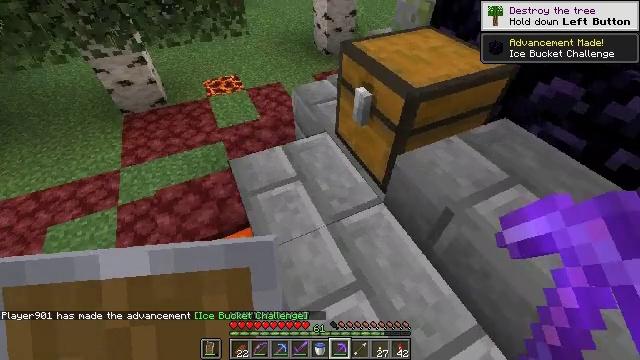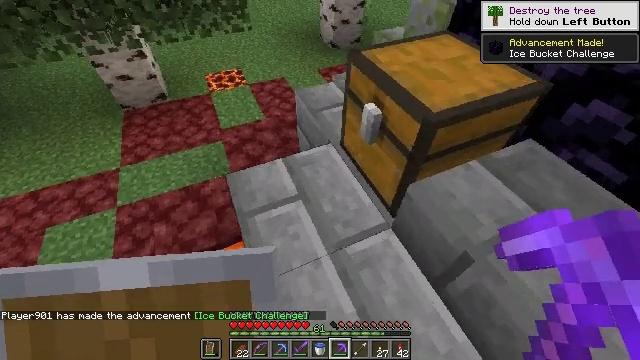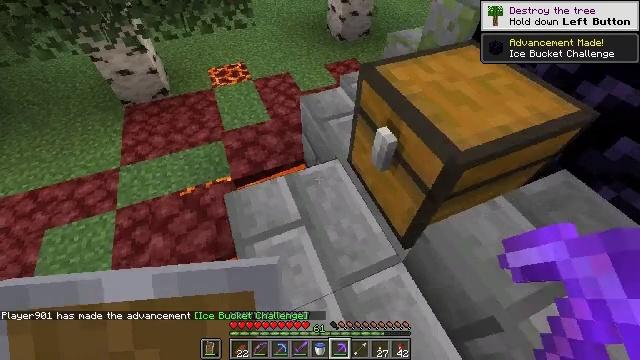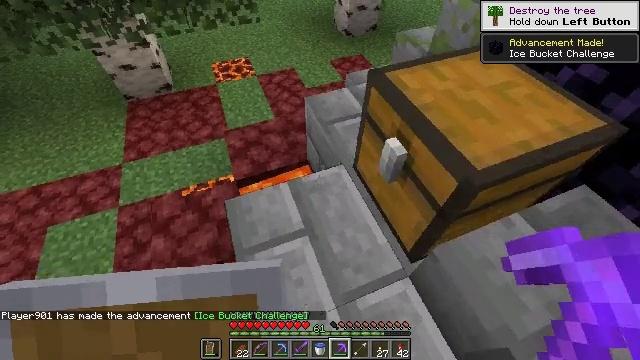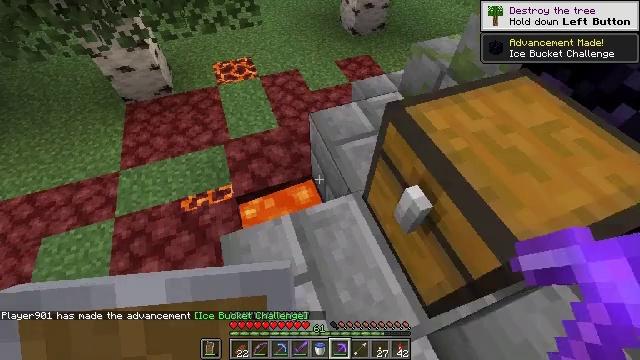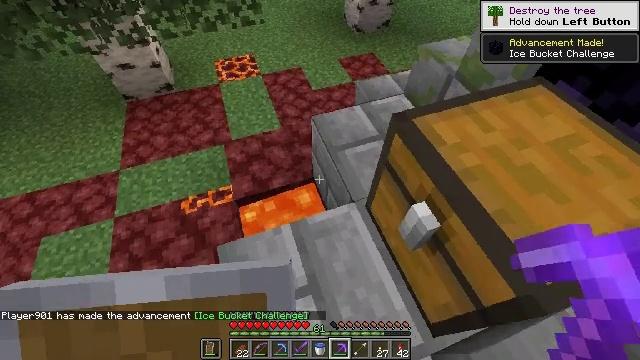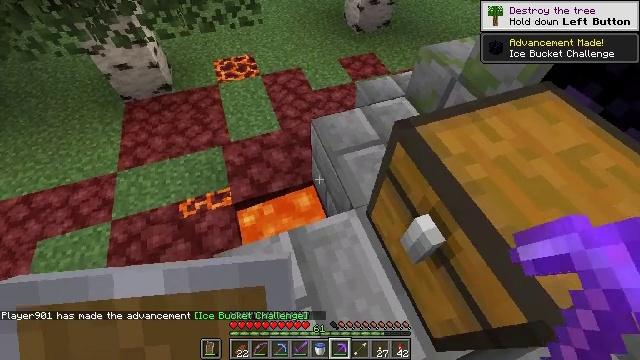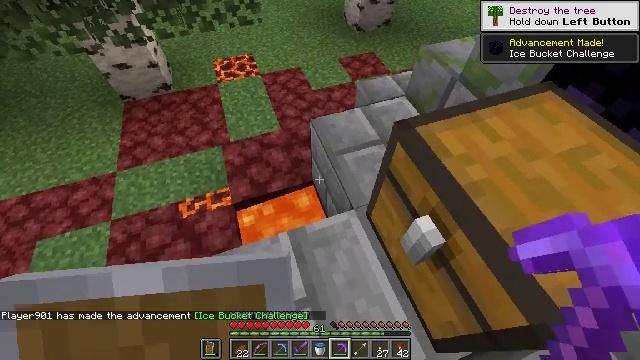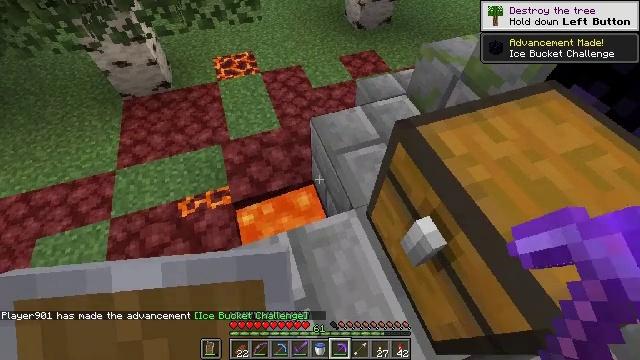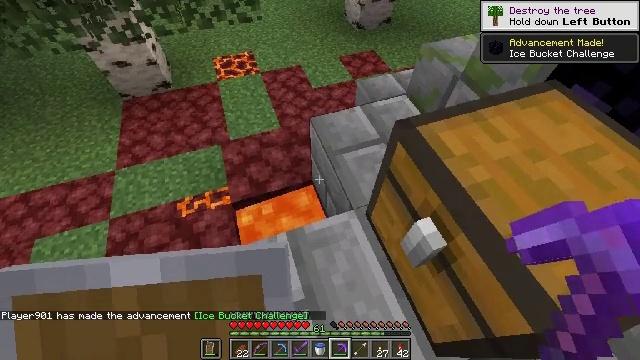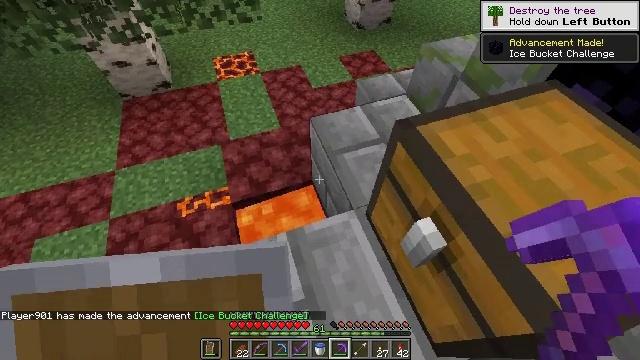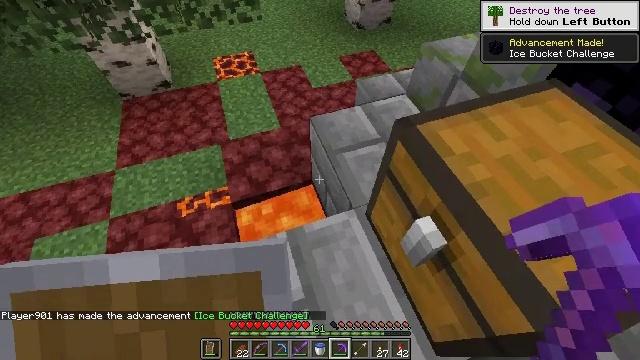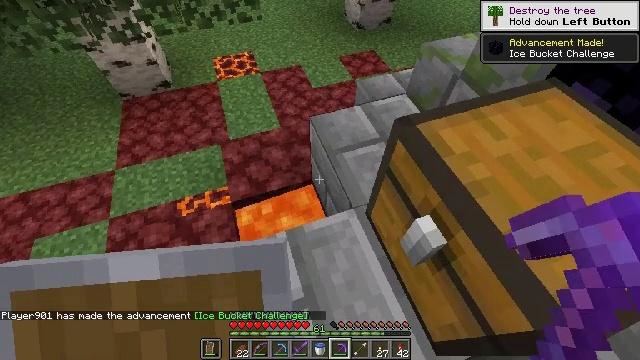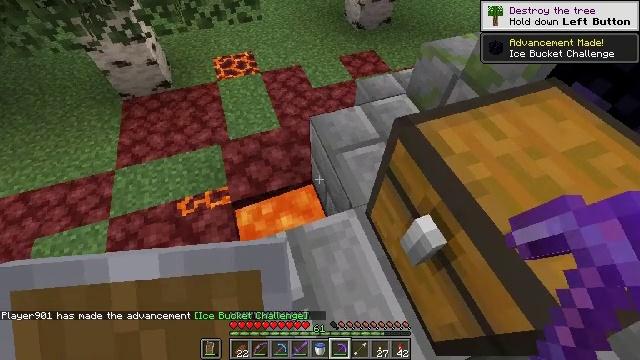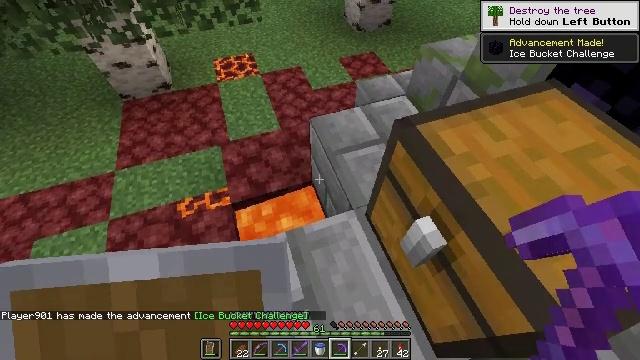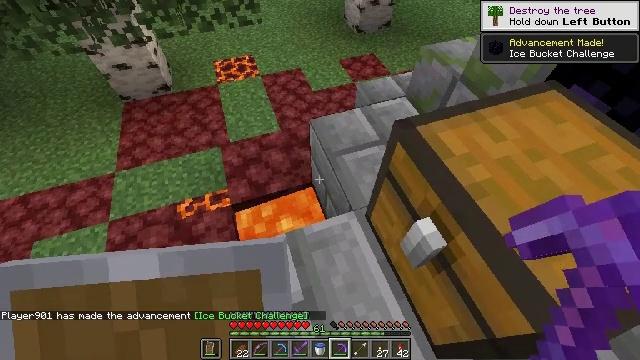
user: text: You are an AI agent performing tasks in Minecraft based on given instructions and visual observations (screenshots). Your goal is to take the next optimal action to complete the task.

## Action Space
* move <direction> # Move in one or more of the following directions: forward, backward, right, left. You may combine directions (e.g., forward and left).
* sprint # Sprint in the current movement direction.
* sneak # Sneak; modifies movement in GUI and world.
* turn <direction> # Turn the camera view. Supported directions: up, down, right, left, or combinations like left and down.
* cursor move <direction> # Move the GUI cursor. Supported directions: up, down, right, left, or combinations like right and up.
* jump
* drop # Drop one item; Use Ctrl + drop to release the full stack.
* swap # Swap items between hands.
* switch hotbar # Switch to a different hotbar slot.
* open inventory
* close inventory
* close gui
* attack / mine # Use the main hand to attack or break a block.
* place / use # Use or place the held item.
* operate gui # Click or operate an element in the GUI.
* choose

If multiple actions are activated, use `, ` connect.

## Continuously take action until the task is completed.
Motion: motion action
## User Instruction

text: Break the crying obsidian for materials.
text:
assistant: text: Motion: move forward, turn left and down
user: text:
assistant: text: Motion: move forward, turn left and down
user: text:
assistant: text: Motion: move forward, turn left and down
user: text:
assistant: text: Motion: move forward, turn left and down
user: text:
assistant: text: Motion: no_op
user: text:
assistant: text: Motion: no_op
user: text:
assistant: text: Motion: no_op
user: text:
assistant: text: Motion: no_op
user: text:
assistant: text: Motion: no_op
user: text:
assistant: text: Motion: no_op
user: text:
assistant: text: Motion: no_op
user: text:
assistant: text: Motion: no_op
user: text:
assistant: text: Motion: no_op
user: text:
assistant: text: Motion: no_op
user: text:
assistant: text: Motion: no_op
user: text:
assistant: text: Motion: no_op
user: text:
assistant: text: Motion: no_op
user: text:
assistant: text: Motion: no_op
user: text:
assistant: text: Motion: no_op
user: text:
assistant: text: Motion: no_op
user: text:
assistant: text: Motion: no_op
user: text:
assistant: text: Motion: no_op
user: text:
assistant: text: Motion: no_op
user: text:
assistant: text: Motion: no_op
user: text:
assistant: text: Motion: no_op
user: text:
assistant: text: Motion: no_op
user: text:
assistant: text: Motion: no_op
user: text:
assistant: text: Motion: no_op
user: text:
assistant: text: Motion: no_op
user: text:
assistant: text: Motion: no_op